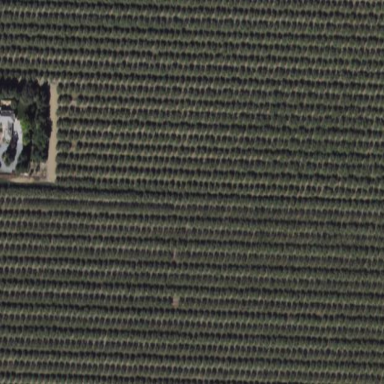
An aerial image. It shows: Orchard filled with almond trees.